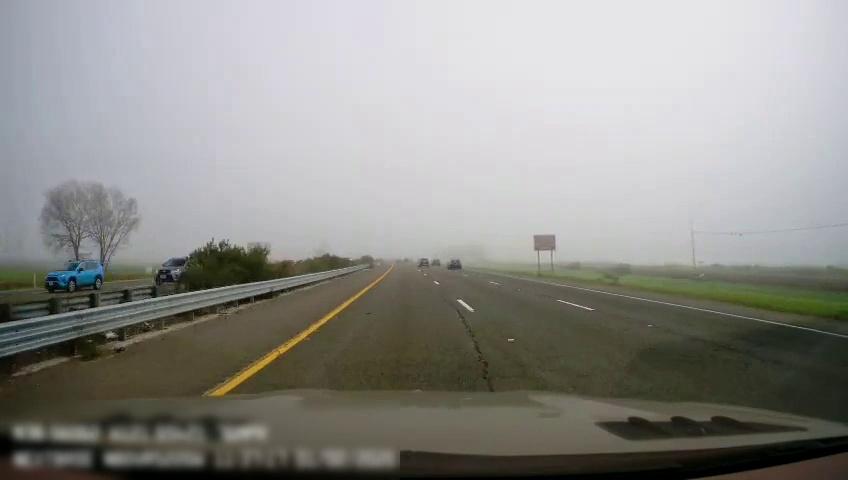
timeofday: Day
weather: Sunny
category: Drivable Space
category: Drivable Space
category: Vehicles | Car
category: Vehicles | SUV
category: Vehicles | SUV
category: Vehicles | SUV
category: Lanes | Current Lane
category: Lanes | Current Lane
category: Lanes | Alternate Lane
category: Lanes | Alternate Lane
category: Traffic | Signs